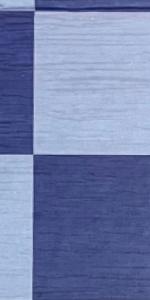
Label: Bishop_White